Question: I'm trying to add selected values from list box to array or list
and I'm getting a strange error
here is my code
'''
private void button3_Click(object sender, EventArgs e)
{
List<string> _AttName = new List<string>();
for (int _i = 0; _i < listBox1.SelectedItems.Count; _i++)
{
if (listBox1.SelectedItem != null)
{
-> Failes here -> _AttName.Add(listBox1.SelectedValue.ToString());
listBox1.SetSelected(listBox1.SelectedIndex, false);
}
}
}
'''
or
'''
private void button3_Click(object sender, EventArgs e)
{
string[] _AttName = new string[listBox1.SelectedItems.Count];
for (int _i = 0; _i < listBox1.SelectedItems.Count; _i++)
{
if (listBox1.SelectedItem != null)
{
_AttName[_i] = listBox1.SelectedValue.ToString();
listBox1.SetSelected(listBox1.SelectedIndex, false);
}
}
}
'''
here is the error I get

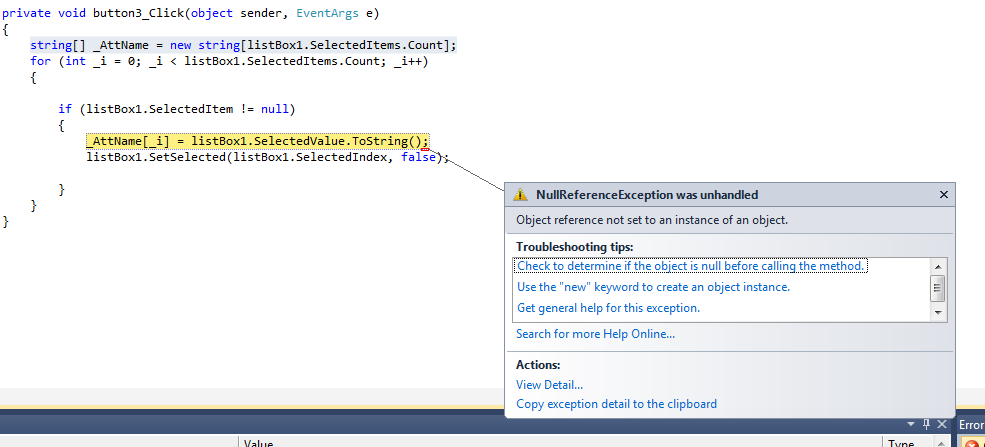
Answer: you will get this error because while binding the Items into the 'ListBox' you have only binded the 'DisplayMemeber' but not 'ValueMember'.
So you don't have any 'Value' associated to the Items in the 'ListBox'.
you can use 'SelectedItem' property to get the Item.
Replace This:
'''
_AttName.Add(listBox1.SelectedValue.ToString());
'''
With This:
'''
_AttName.Add(listBox1.SelectedItem.ToString());
'''